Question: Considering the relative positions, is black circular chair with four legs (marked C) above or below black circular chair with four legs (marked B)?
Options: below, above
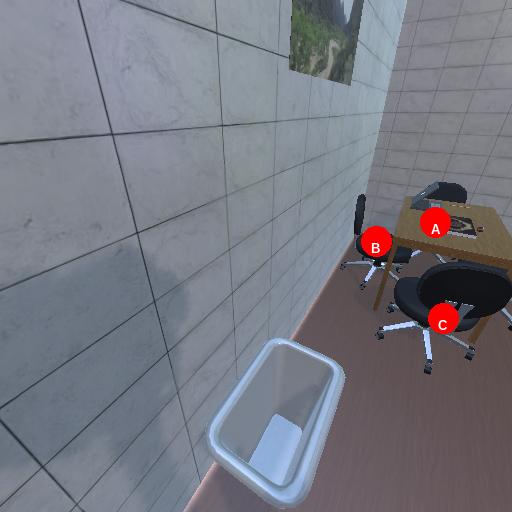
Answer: below